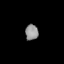
Tissue: lung
Cell type: Epithelial cells
Senescence score: 0.1054
Nuclear area (px): 197
Mean DAPI intensity: 146.716